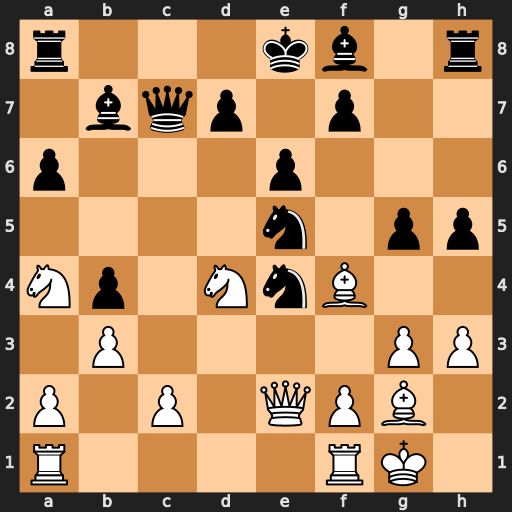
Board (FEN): r3kb1r/1bqp1p2/p3p3/4n1pp/Np1NnB2/1P4PP/P1P1QPB1/R4RK1
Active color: w
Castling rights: kq
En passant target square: -
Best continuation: Bxe4 gxf4 Bxb7